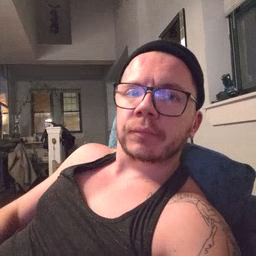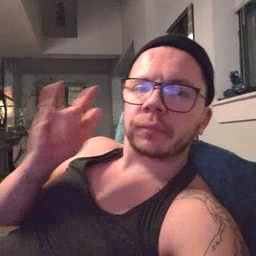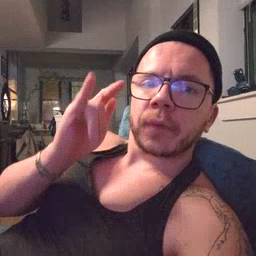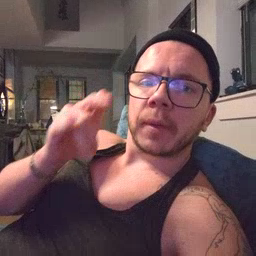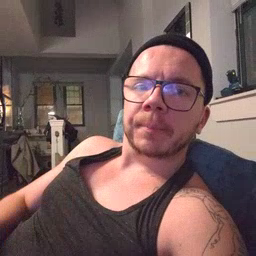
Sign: airplane